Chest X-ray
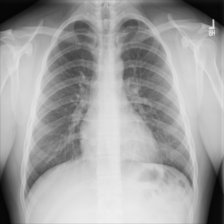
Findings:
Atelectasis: negative
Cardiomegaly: negative
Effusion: negative
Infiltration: negative
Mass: negative
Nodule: negative
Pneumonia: negative
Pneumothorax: negative
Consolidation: negative
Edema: negative
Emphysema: negative
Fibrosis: negative
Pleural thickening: negative
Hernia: negative